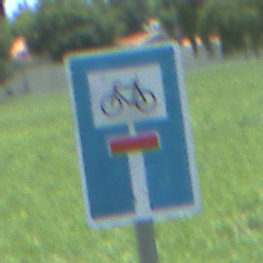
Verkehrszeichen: SackgasseRadverkehrDurchlaessig
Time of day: Midday
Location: Outdoor (Nature)
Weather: Clear
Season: Summer
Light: Natural